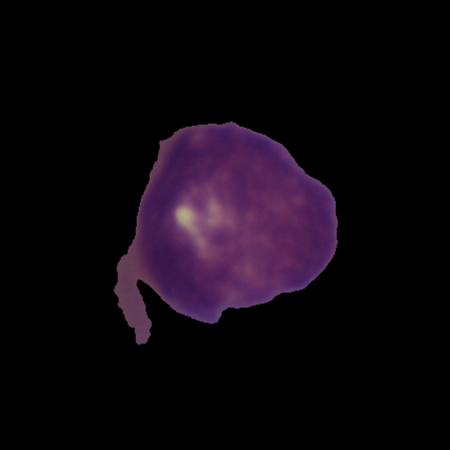
Label: cancer